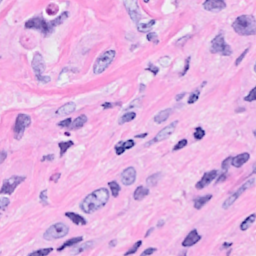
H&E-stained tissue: Breast